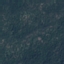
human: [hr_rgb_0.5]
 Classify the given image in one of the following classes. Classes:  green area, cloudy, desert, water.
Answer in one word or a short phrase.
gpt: green area